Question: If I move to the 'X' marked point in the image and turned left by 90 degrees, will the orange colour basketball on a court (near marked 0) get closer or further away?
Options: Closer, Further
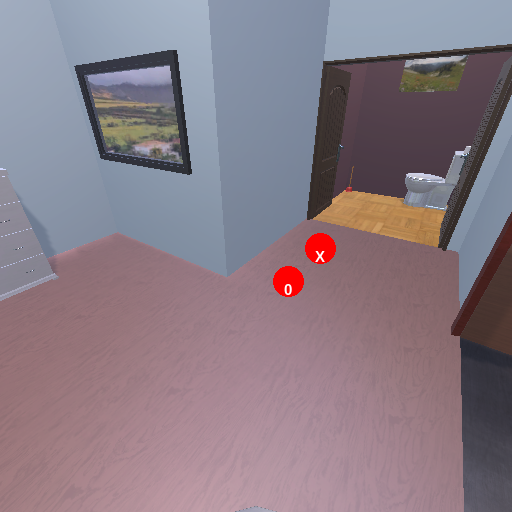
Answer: Closer